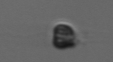
Label: Apedinella